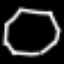
Label: octagon